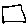
Label: square